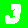
Digit: 3